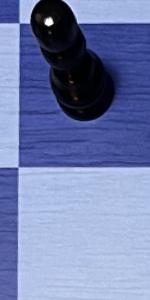
Label: Empty